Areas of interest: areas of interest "Parking Lot (Dongfeng Li Street)"
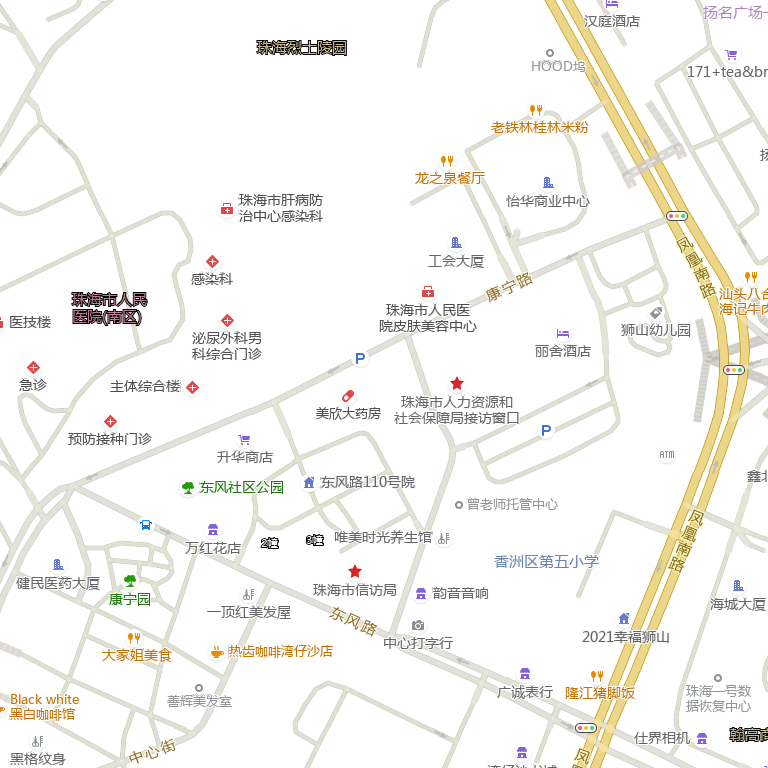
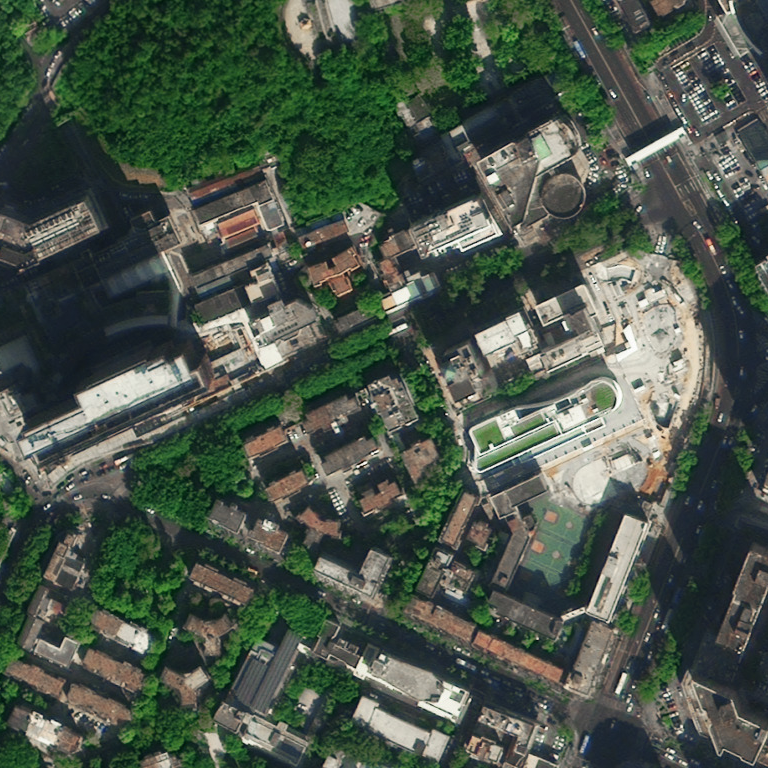